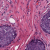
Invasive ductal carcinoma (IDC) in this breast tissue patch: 0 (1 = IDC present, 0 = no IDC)